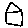
Label: house